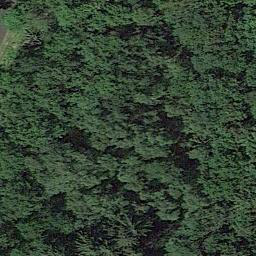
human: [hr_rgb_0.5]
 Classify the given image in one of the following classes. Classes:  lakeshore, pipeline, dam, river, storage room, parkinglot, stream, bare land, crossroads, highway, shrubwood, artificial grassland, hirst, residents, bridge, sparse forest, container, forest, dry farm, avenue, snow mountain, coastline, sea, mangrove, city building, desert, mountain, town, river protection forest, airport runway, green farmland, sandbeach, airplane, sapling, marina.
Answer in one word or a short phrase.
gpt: forest